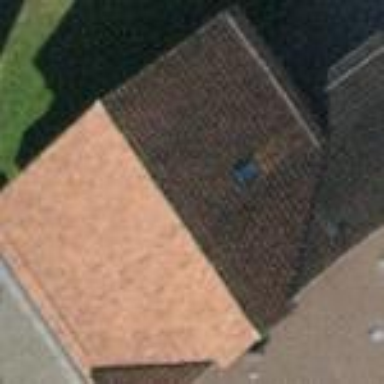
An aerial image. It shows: House with tile roof.